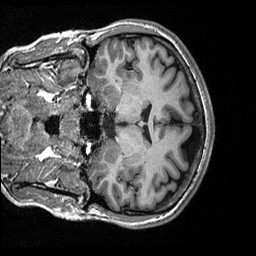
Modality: T1w
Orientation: coronal
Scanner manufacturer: ge
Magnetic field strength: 3 T
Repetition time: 2.349 s
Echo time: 0.002968 s